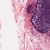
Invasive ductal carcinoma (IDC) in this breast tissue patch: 0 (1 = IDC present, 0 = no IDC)